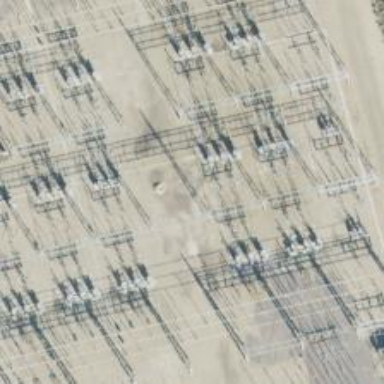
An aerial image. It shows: Switch used for power control.